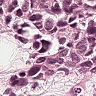
Metastatic tissue present: yes